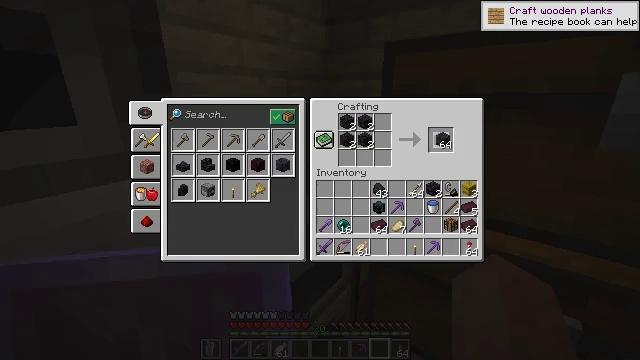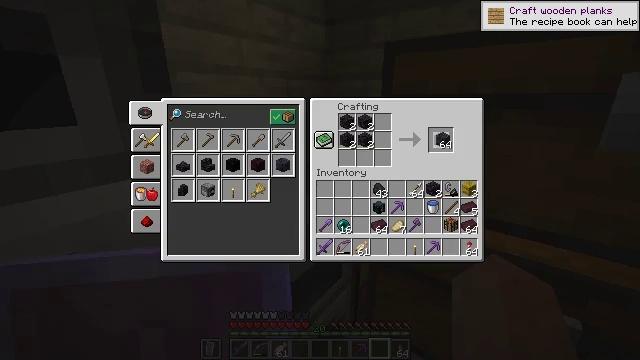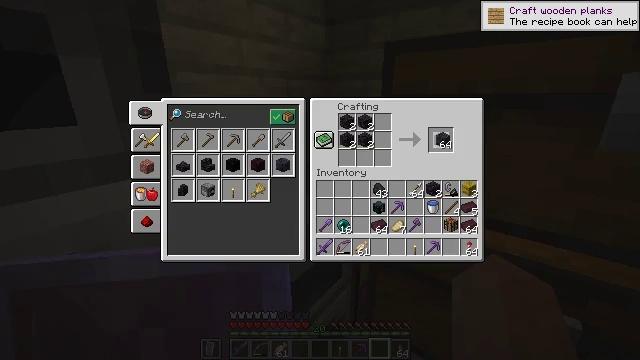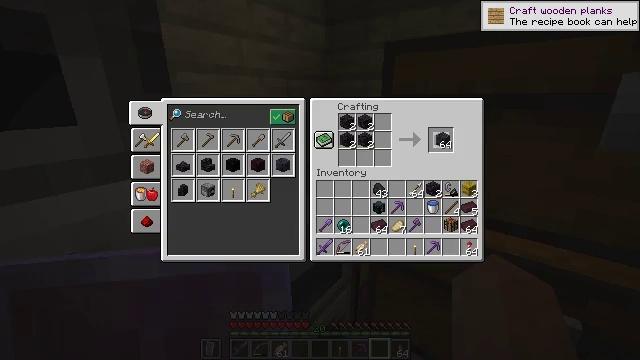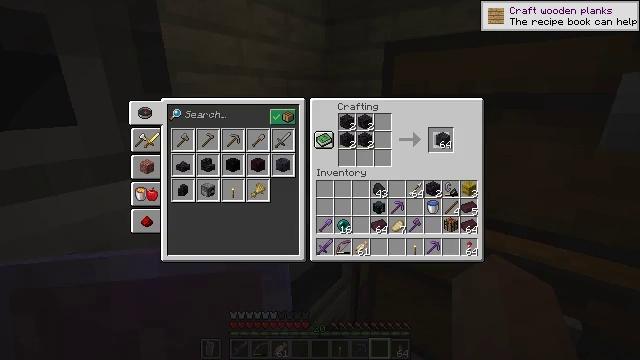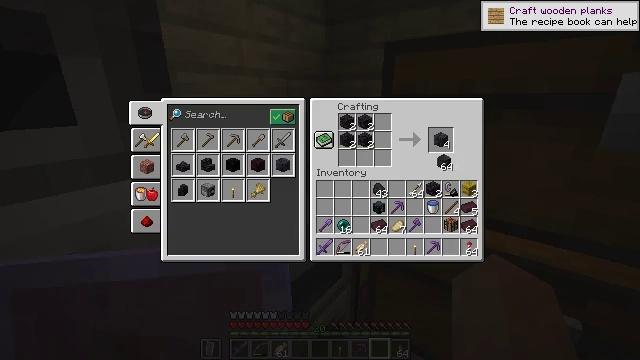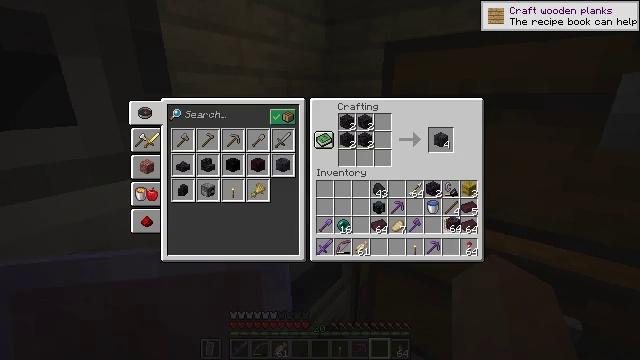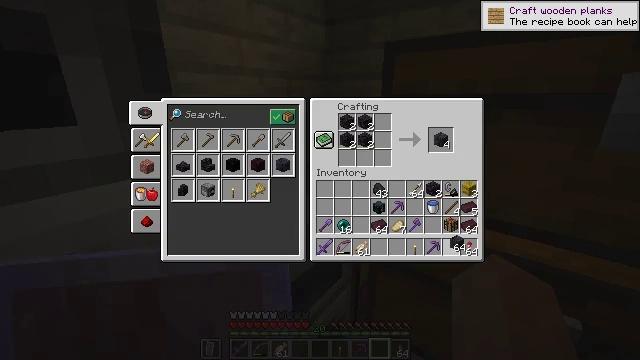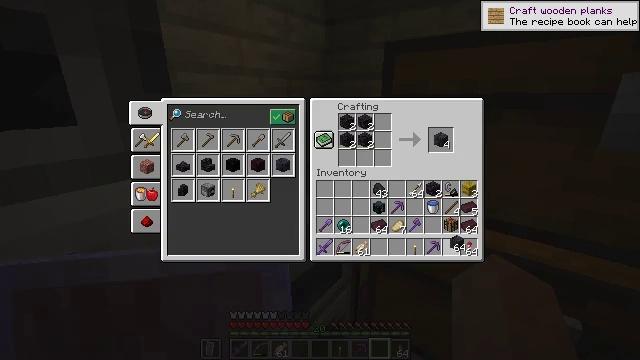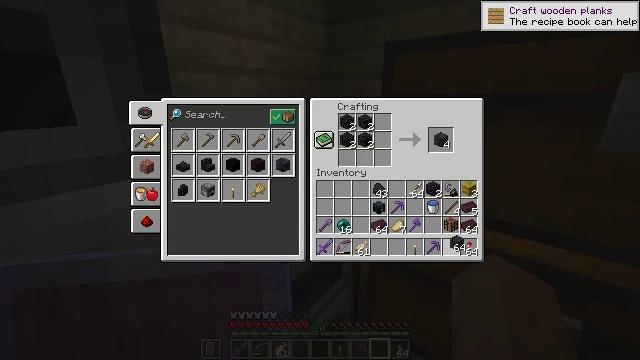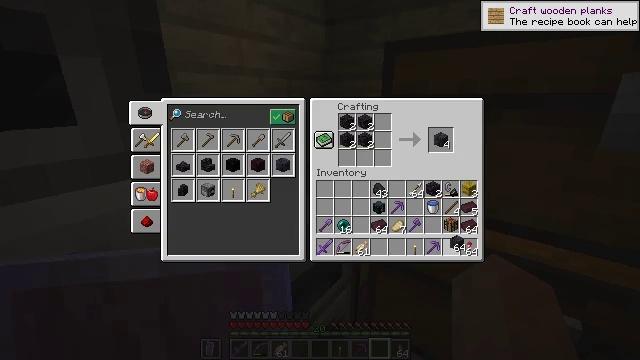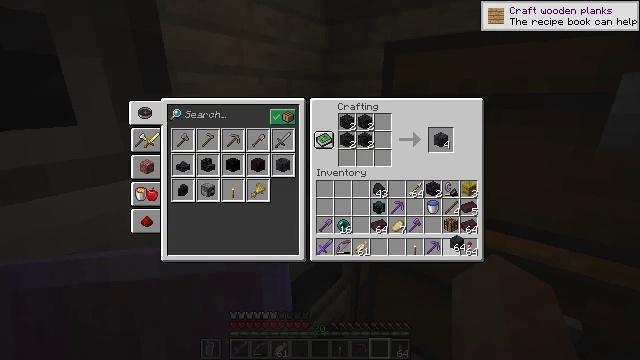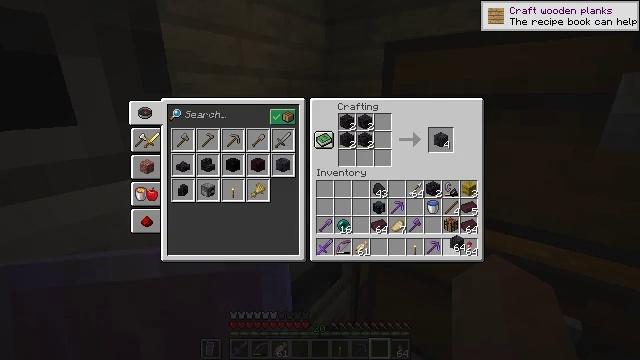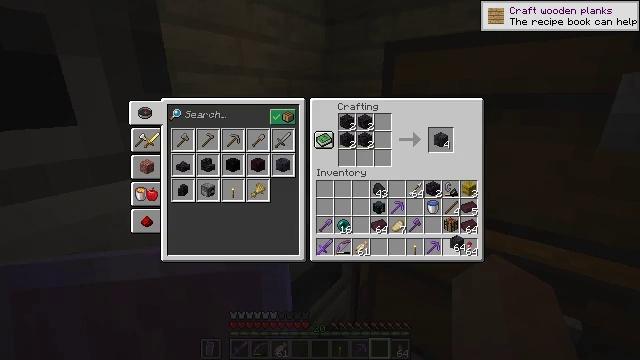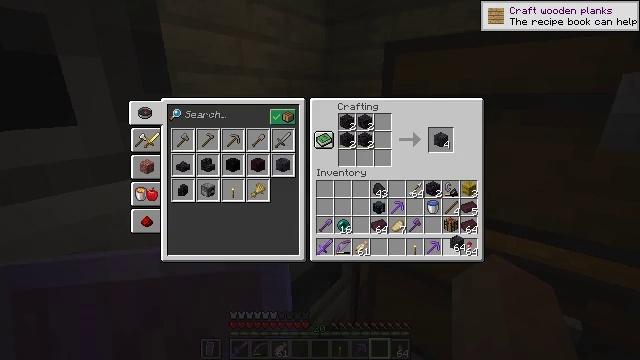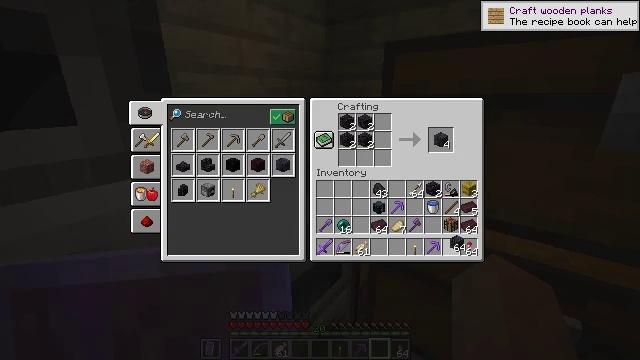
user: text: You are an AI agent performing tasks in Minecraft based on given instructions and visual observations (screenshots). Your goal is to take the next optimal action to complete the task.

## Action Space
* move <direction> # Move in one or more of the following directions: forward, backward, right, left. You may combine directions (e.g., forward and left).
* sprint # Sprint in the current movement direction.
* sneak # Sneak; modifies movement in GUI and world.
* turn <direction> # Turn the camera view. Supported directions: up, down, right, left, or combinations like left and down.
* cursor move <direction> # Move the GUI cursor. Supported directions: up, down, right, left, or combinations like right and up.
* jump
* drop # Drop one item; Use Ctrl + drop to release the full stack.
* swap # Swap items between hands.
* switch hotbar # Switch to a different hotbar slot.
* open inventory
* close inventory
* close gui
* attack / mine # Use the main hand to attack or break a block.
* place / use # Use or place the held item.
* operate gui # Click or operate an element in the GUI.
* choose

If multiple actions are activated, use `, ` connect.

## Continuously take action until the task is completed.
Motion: motion action
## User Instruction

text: Craft polished blackstone bricks.
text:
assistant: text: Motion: no_op
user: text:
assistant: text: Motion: no_op
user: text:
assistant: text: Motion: no_op
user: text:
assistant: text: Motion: no_op
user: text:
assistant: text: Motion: turn down
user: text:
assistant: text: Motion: turn right and down
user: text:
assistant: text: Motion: turn down
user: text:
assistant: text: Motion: no_op
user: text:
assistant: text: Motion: no_op
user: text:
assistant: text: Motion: no_op
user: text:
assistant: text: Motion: no_op
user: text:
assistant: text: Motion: no_op
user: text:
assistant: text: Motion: no_op
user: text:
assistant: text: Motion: no_op
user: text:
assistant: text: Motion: no_op
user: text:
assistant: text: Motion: no_op
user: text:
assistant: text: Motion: no_op
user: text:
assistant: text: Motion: no_op
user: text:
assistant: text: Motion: turn left
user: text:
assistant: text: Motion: turn left
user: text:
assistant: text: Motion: no_op
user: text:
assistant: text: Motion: no_op
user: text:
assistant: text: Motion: turn left
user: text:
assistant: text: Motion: no_op
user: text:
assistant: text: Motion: no_op
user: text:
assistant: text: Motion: no_op
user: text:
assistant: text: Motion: no_op
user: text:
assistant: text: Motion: no_op
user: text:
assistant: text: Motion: no_op
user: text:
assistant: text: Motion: no_op